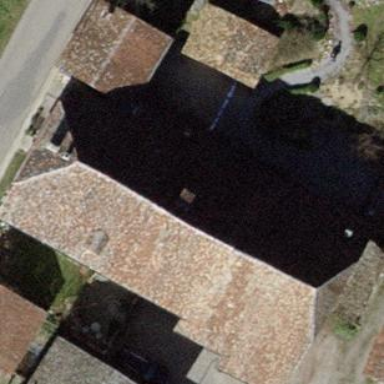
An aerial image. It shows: Detached building with gabled roof.